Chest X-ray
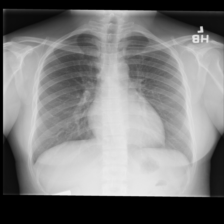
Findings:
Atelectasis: negative
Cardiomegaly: negative
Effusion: negative
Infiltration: negative
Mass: negative
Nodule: negative
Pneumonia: negative
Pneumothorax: negative
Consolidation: negative
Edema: negative
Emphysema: negative
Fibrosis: negative
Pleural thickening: negative
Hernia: negative